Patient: sex M, age 50
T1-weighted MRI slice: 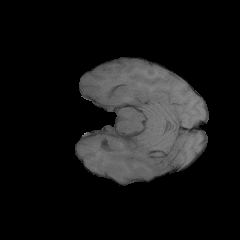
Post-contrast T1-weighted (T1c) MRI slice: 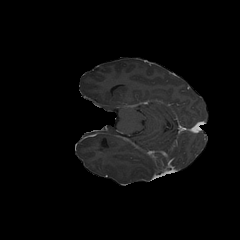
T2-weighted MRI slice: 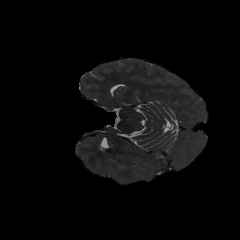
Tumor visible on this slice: yes
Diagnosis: Glioblastoma, IDH-wildtype
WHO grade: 4